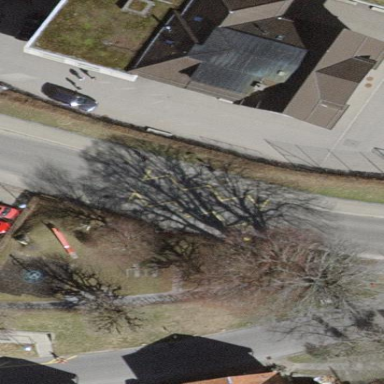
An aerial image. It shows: School building.